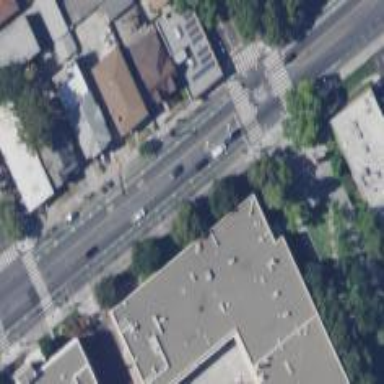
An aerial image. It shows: Solid stop line on the road.